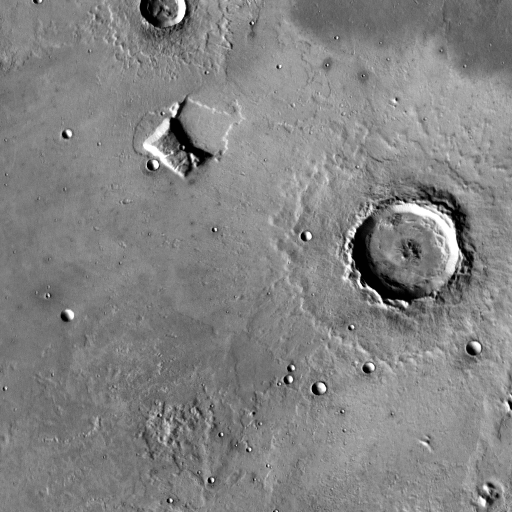
Crater classes present: Background, Other, Layered, Secondary